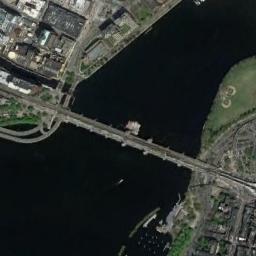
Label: bridge